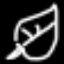
Label: leaf